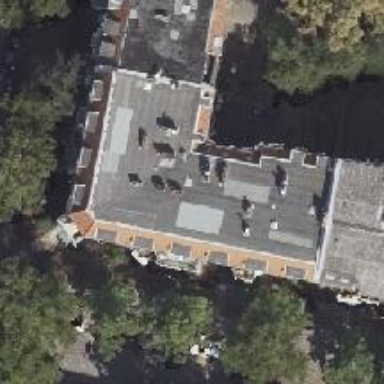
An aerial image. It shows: Apartment building with double saltbox roof shape.